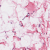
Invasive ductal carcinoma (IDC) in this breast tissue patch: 0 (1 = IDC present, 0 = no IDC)